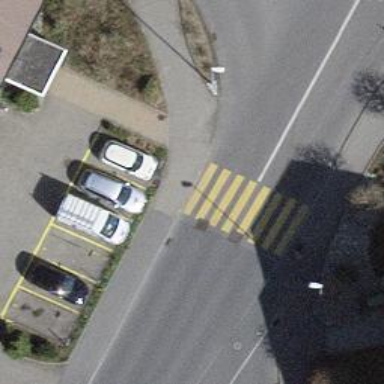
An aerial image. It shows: Uncontrolled zebra crossing with notable zebra markings.